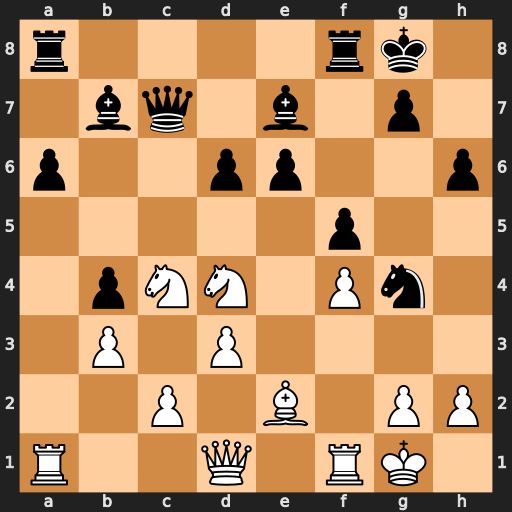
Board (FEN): r4rk1/1bq1b1p1/p2pp2p/5p2/1pNN1Pn1/1P1P4/2P1B1PP/R2Q1RK1
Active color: w
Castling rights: -
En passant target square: -
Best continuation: Nxe6 Qc6 Bf3